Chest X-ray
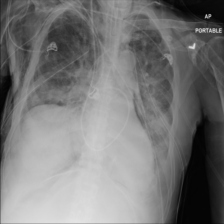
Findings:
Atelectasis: negative
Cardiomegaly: negative
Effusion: negative
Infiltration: negative
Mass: negative
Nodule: negative
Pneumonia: negative
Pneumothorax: negative
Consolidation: negative
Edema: negative
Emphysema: negative
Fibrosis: negative
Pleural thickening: negative
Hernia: negative